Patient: sex M, age 55
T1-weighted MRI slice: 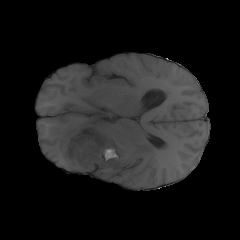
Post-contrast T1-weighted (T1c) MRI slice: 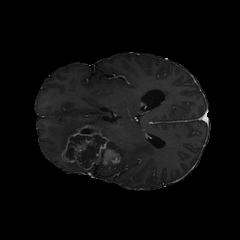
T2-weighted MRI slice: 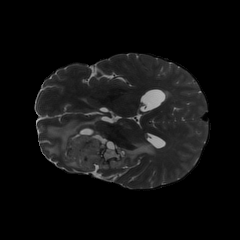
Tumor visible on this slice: yes
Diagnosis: Glioblastoma, IDH-wildtype
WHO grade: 4